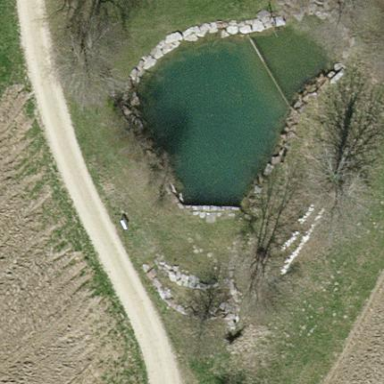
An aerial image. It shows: Peaceful pond surrounded by nature.